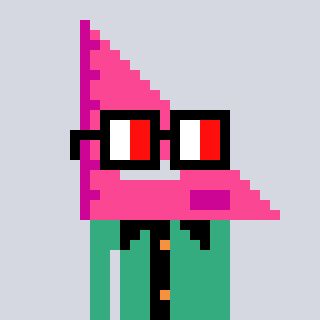
a pixel art character with square glasses with black frames and red eyes, a squadron ruler-shaped head and a teal-colored body on a cool background